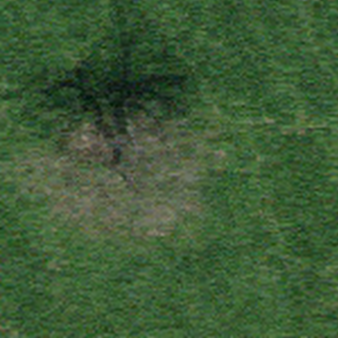
Label: other